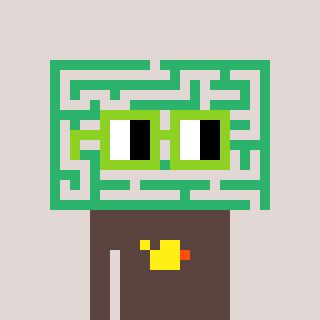
a pixel art character with square light green glasses, a maze-shaped head and a darkbrown-colored body on a warm background